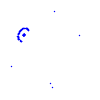
Particle: proton